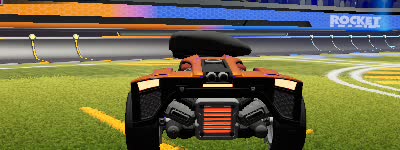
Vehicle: breakout